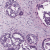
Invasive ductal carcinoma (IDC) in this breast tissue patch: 0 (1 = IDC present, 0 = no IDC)